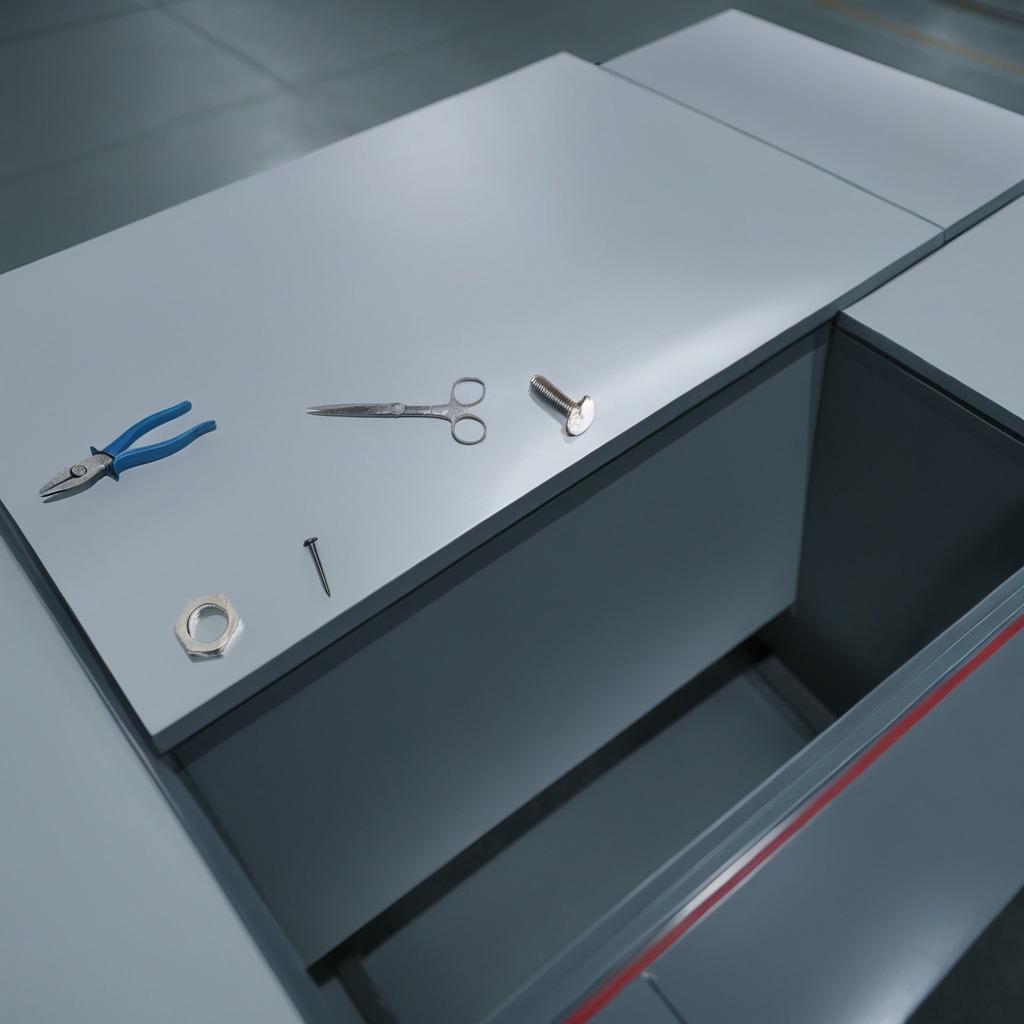
A metal machine screw, an iron nail, pliers, a metal nut, and a pair of scissors are lying on the toolbox surface.